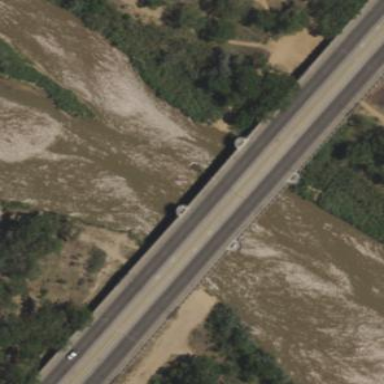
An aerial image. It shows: Man-made bridge.